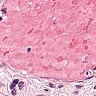
Metastatic tissue present: yes